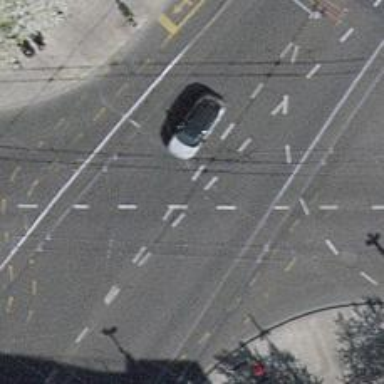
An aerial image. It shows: Road with traffic signals.